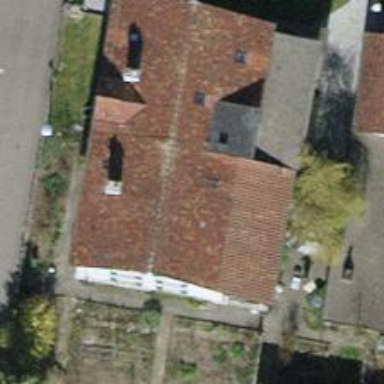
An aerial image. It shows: Gabled roof apartment building with tile roofing.